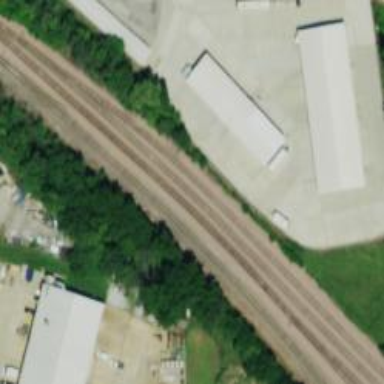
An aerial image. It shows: Railway track.